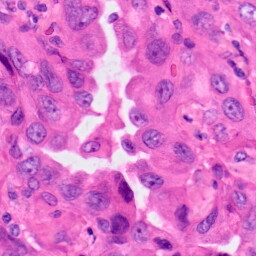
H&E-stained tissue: Lung